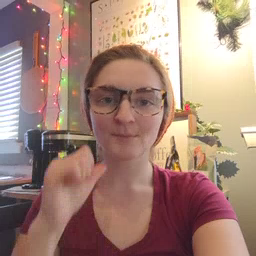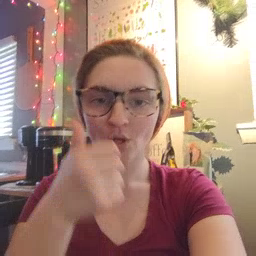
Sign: tomorrow